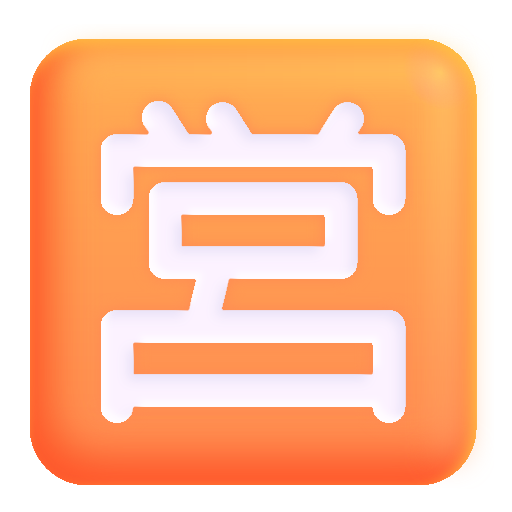
japanese open for business button color